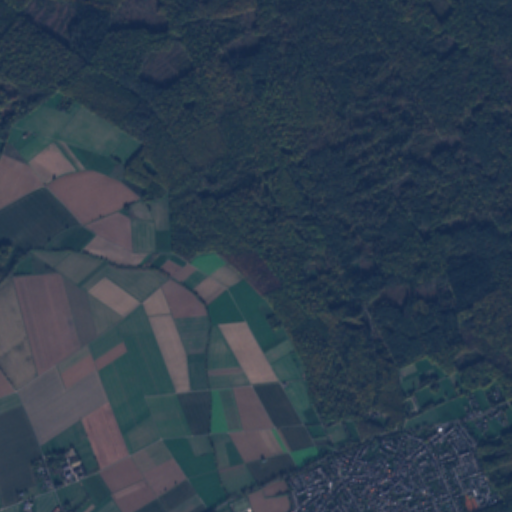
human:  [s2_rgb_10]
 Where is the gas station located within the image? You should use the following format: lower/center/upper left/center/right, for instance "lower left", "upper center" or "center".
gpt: The gas station is located in the lower right of the image.
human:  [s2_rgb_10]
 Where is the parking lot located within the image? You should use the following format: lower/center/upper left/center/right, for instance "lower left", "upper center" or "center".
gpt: The parking lot is located in the lower right of the image.
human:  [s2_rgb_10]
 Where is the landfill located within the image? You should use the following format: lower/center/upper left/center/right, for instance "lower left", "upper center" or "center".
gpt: There is no landfill in the image.